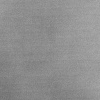
Atmospheric dust classification: dusty